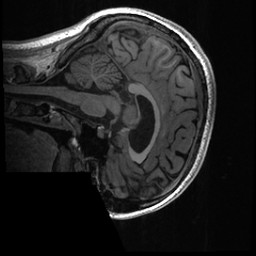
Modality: T1w
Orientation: sagittal